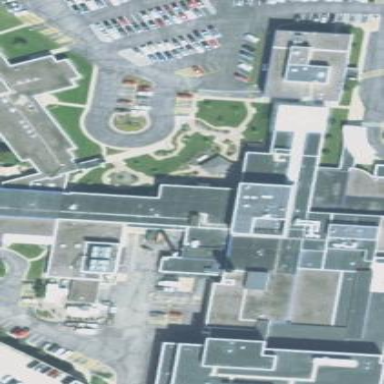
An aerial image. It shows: Hospital building.